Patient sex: M
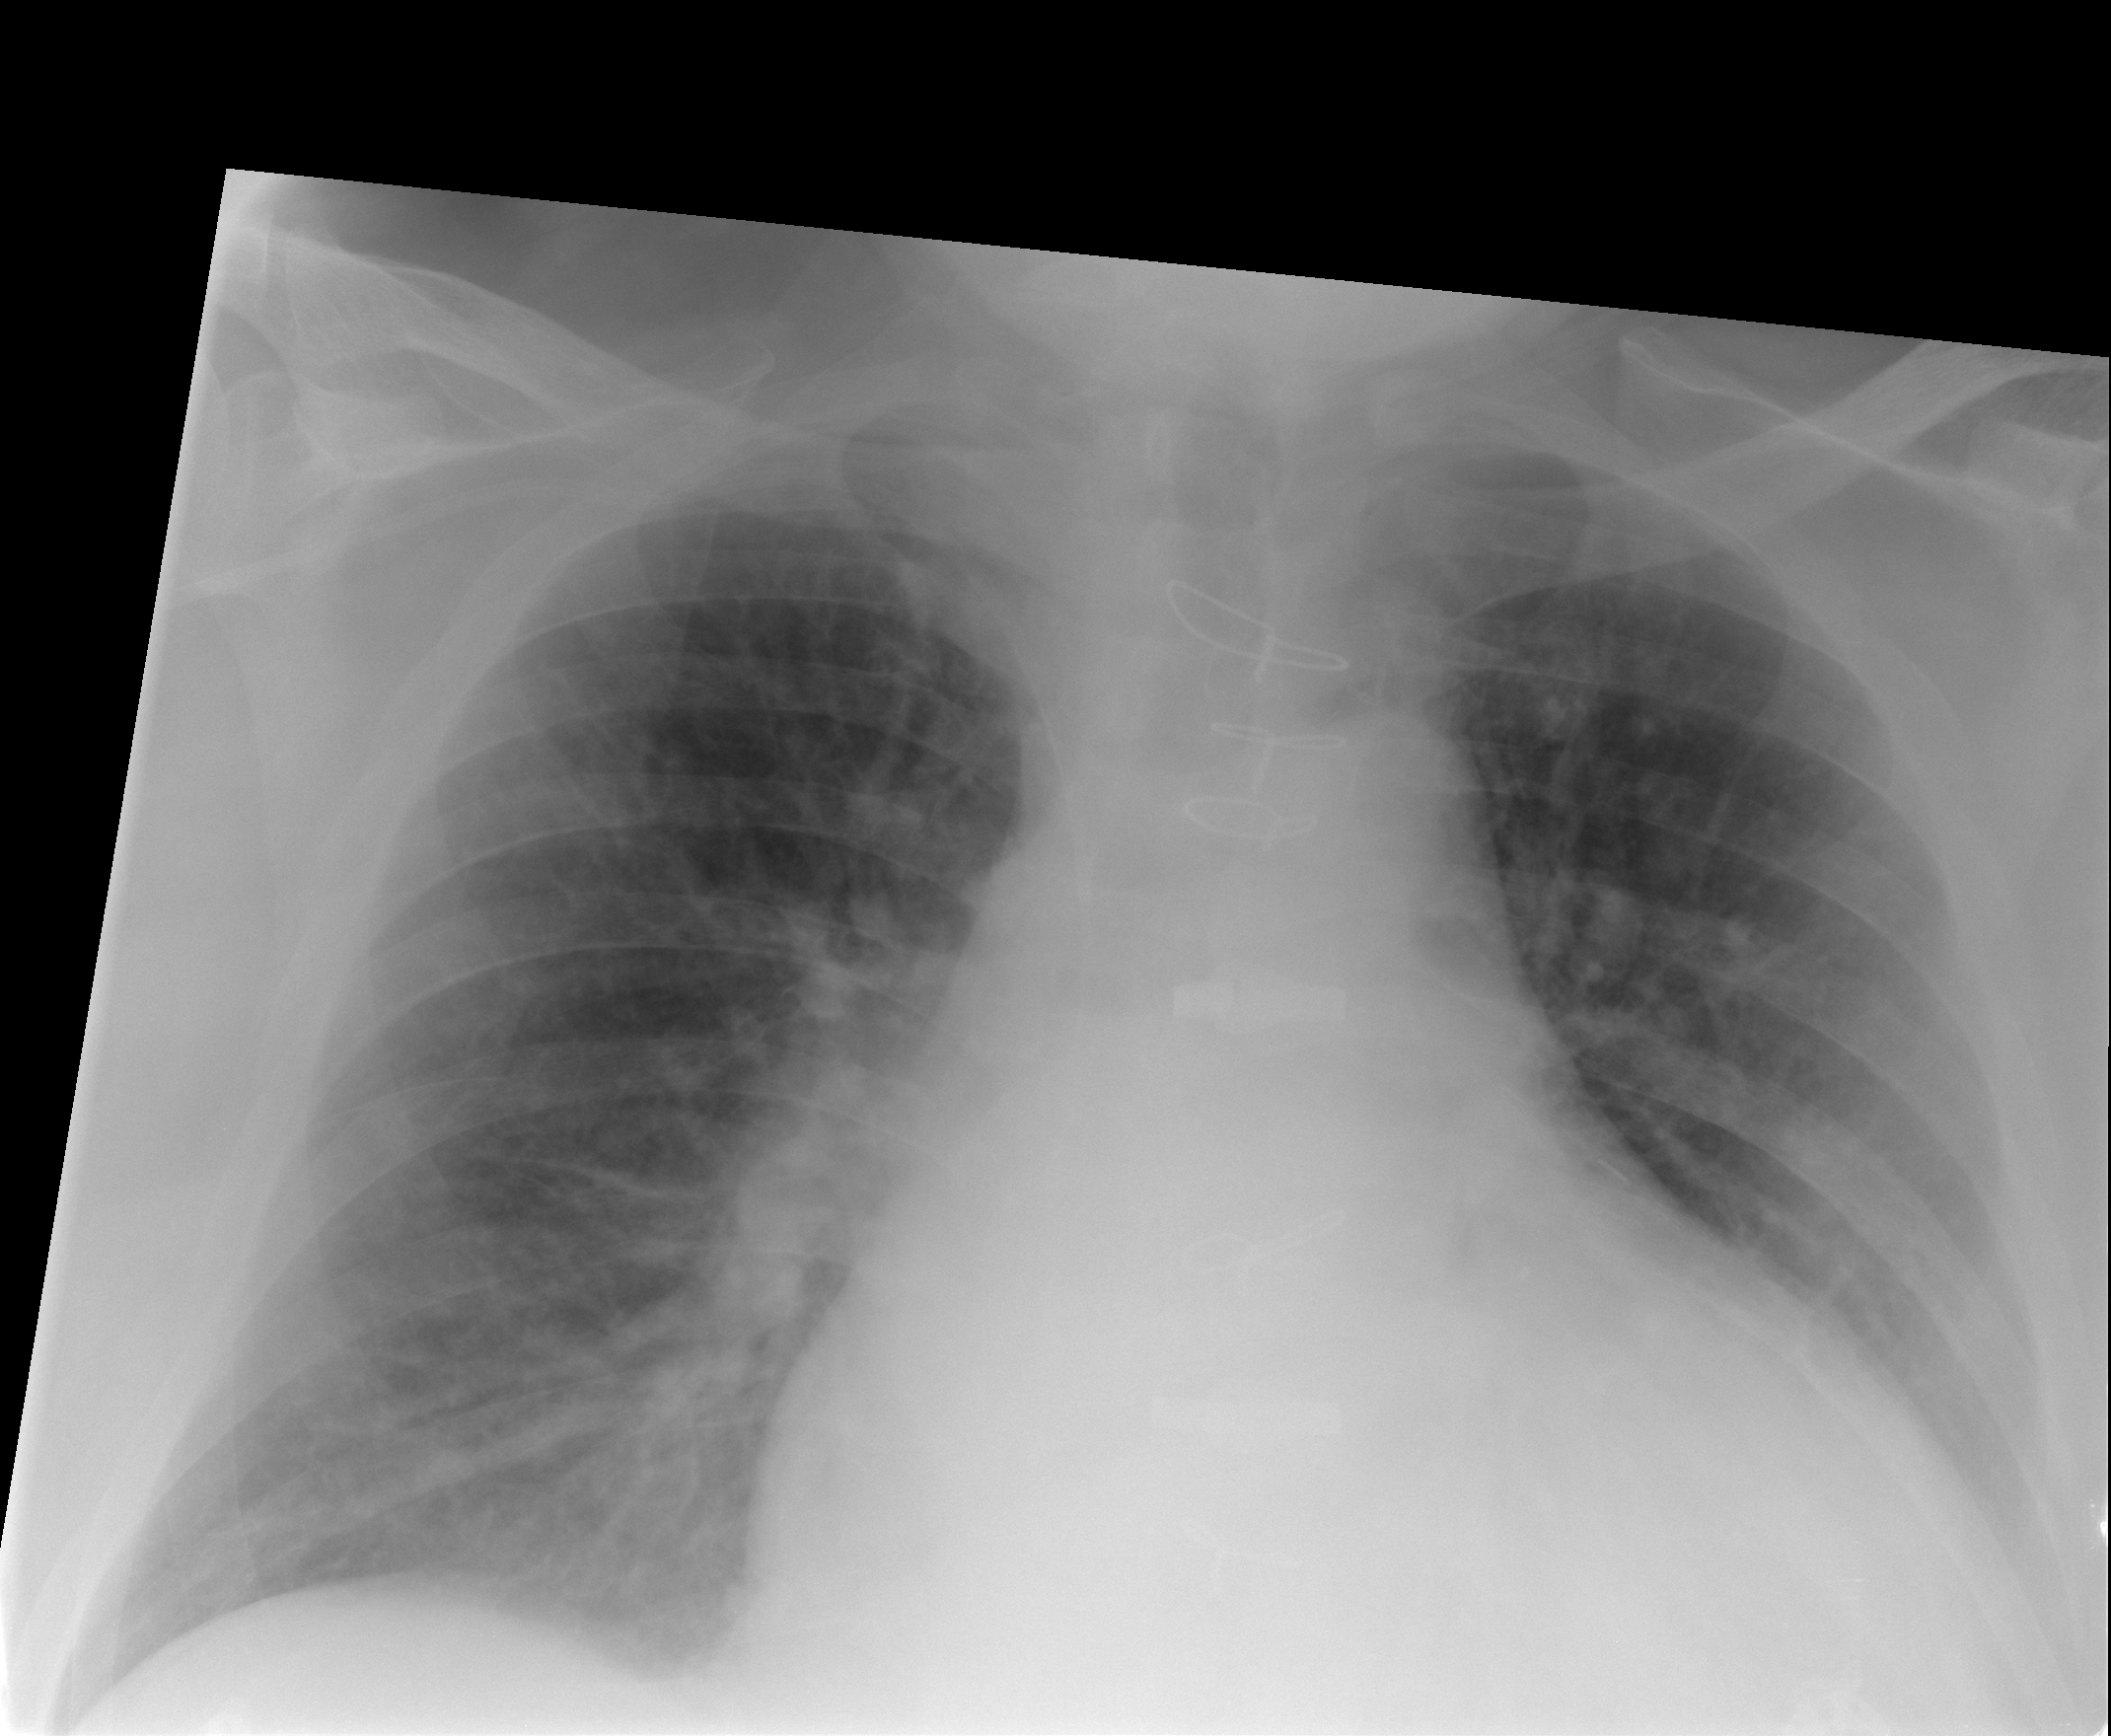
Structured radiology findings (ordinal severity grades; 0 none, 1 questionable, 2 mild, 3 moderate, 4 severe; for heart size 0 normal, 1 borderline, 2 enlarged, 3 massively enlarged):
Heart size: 3
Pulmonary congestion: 3
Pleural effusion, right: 0
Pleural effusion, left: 2
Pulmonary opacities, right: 1
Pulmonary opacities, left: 1
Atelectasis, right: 2
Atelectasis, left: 2